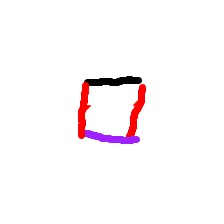
Shape: square